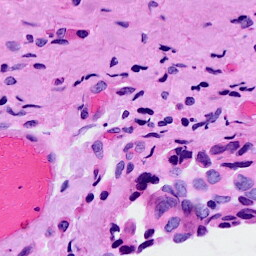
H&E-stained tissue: Breast